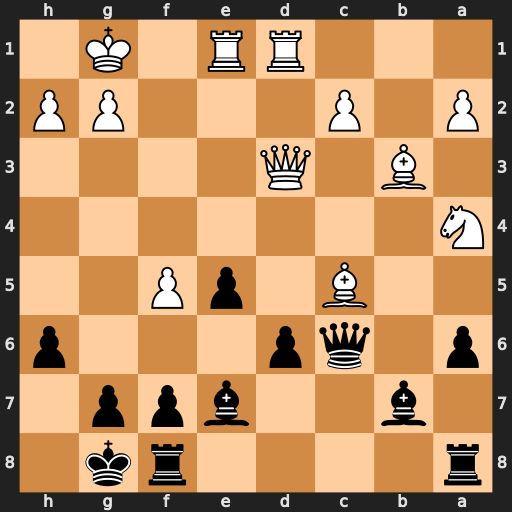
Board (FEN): r4rk1/1b2bpp1/p1qp3p/2B1pP2/N7/1B1Q4/P1P3PP/3RR1K1
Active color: b
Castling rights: -
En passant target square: -
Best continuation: Qxg2#